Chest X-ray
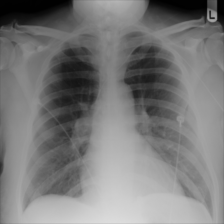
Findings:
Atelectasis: negative
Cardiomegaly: negative
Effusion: negative
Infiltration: negative
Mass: negative
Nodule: negative
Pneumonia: negative
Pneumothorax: negative
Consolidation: negative
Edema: negative
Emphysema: negative
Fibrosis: negative
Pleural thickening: negative
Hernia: negative